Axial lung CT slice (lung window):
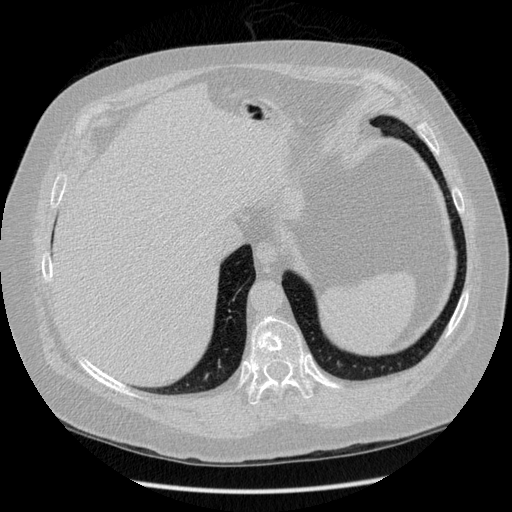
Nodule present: no